Question: I have a table like this in SQL

I want to calculate the demand column just like the demand column I created in Excel.
This is the formula I used in Excel
'''
=IF(T2=T1,IF(V1>V2,V1-V2,0),0)
'''
This formula checks if the product type is of the same category and if yes, calculates the number of products that were taken by substracting the stock amount from the previous timestamp.
I want to implement the same in Microsoft SQL Server. Any help will be appreciated.
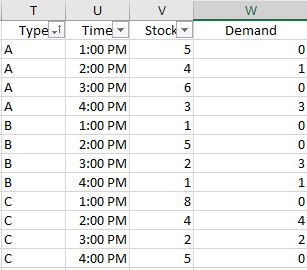
Answer: You can use:
'''
select t.*,
(case when lag(stock) over (partition by type order by time) > stock
then lag(stock) over (partition by type order by time) - stock
else 0
end)
from t;
'''